The image shows the envelope spectrum of a rolling-element bearing's vibration signal, with the characteristic fault frequencies (BPFO outer race, BPFI inner race, BSF ball, FTF cage) marked as reference lines. Diagnose the bearing from this image, choosing from: normal, inner_race, outer_race, ball.
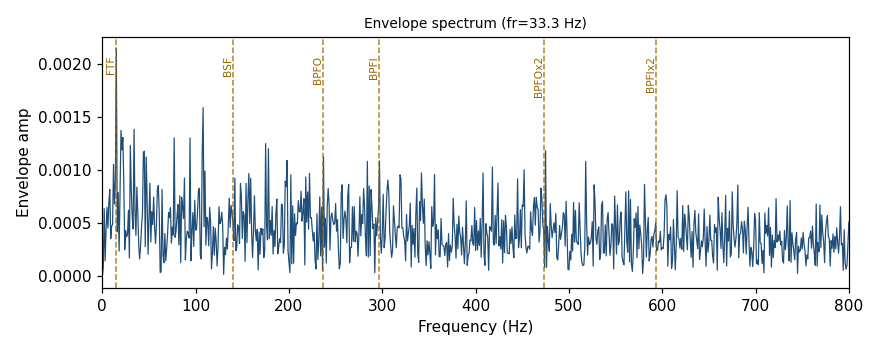
Answer: normal